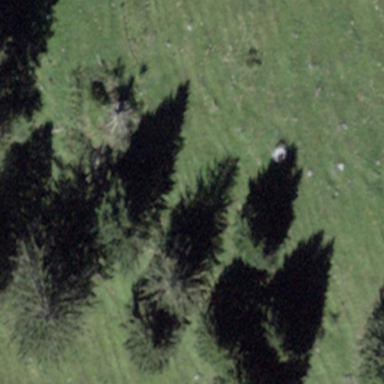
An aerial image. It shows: Forest area.